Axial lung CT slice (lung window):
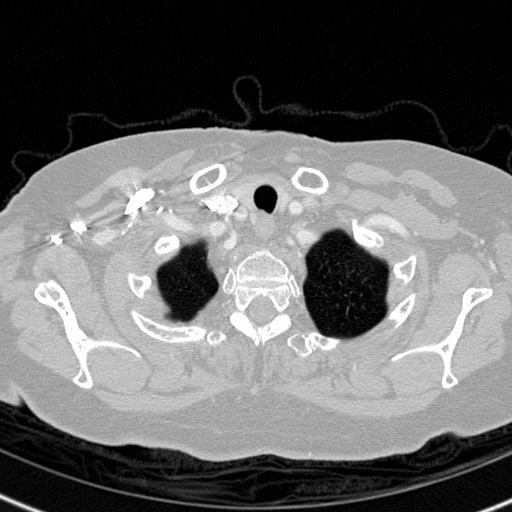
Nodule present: no